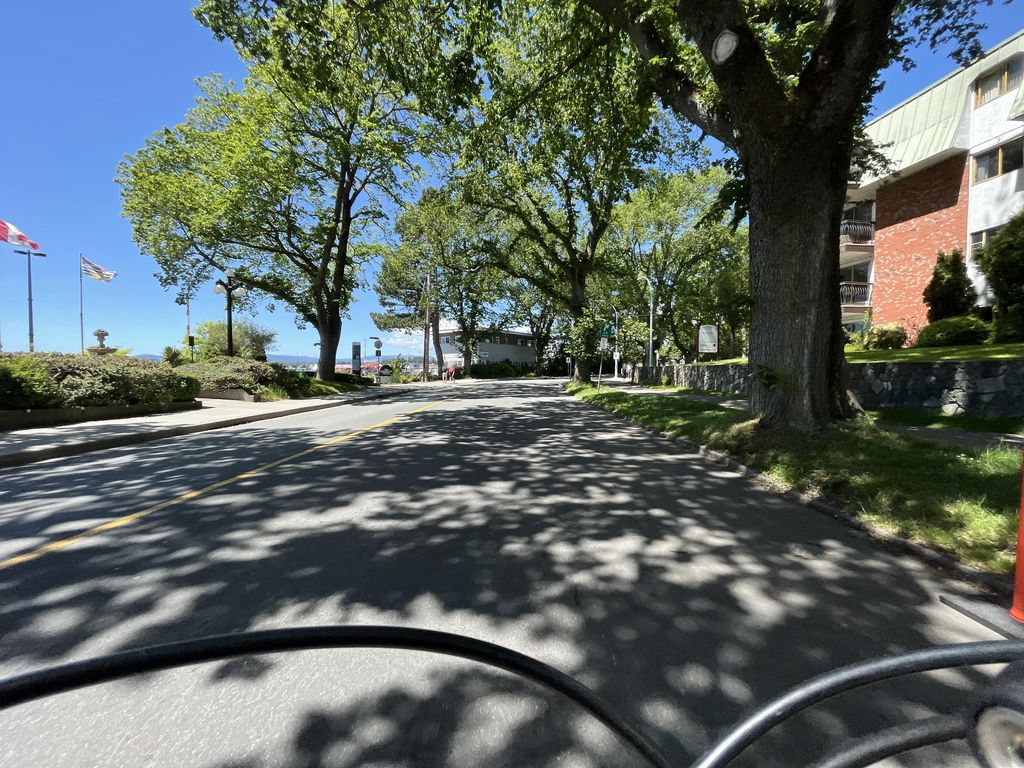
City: victoria